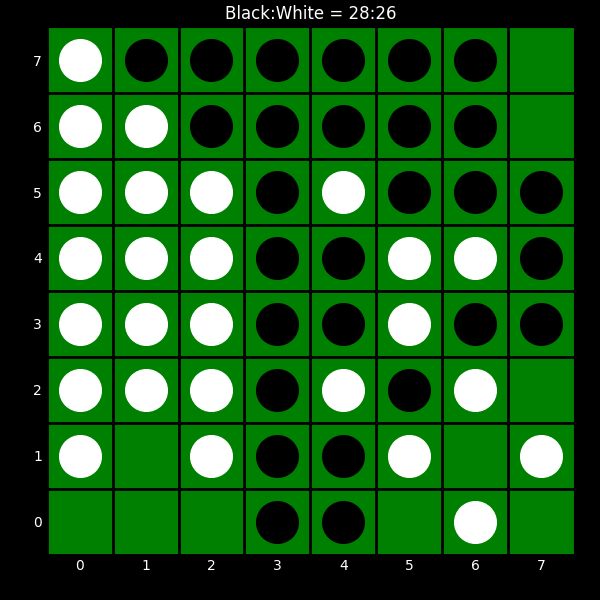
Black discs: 28
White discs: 26